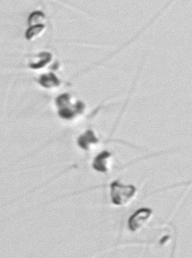
Label: Chaetoceros_socialis